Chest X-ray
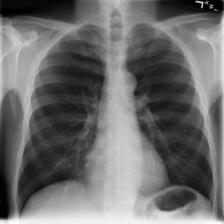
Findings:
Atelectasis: negative
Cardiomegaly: negative
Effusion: negative
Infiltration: negative
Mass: negative
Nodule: negative
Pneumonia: negative
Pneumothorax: negative
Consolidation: negative
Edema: negative
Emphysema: negative
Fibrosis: negative
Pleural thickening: negative
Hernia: negative